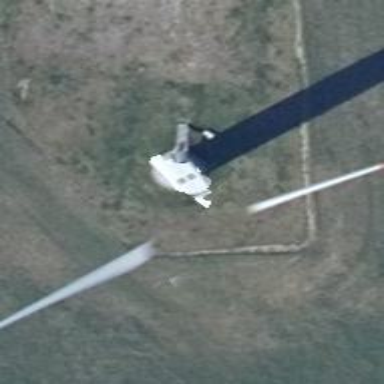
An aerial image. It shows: Wind generator powered by wind. The generator type is horizontal axis and it uses wind turbines.